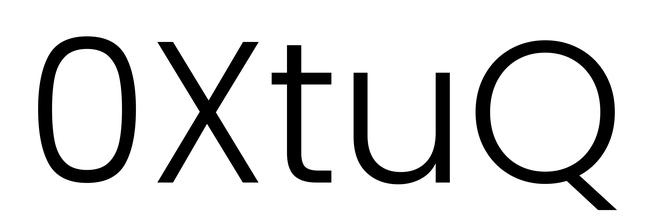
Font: Poppins-Light